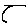
Label: moon